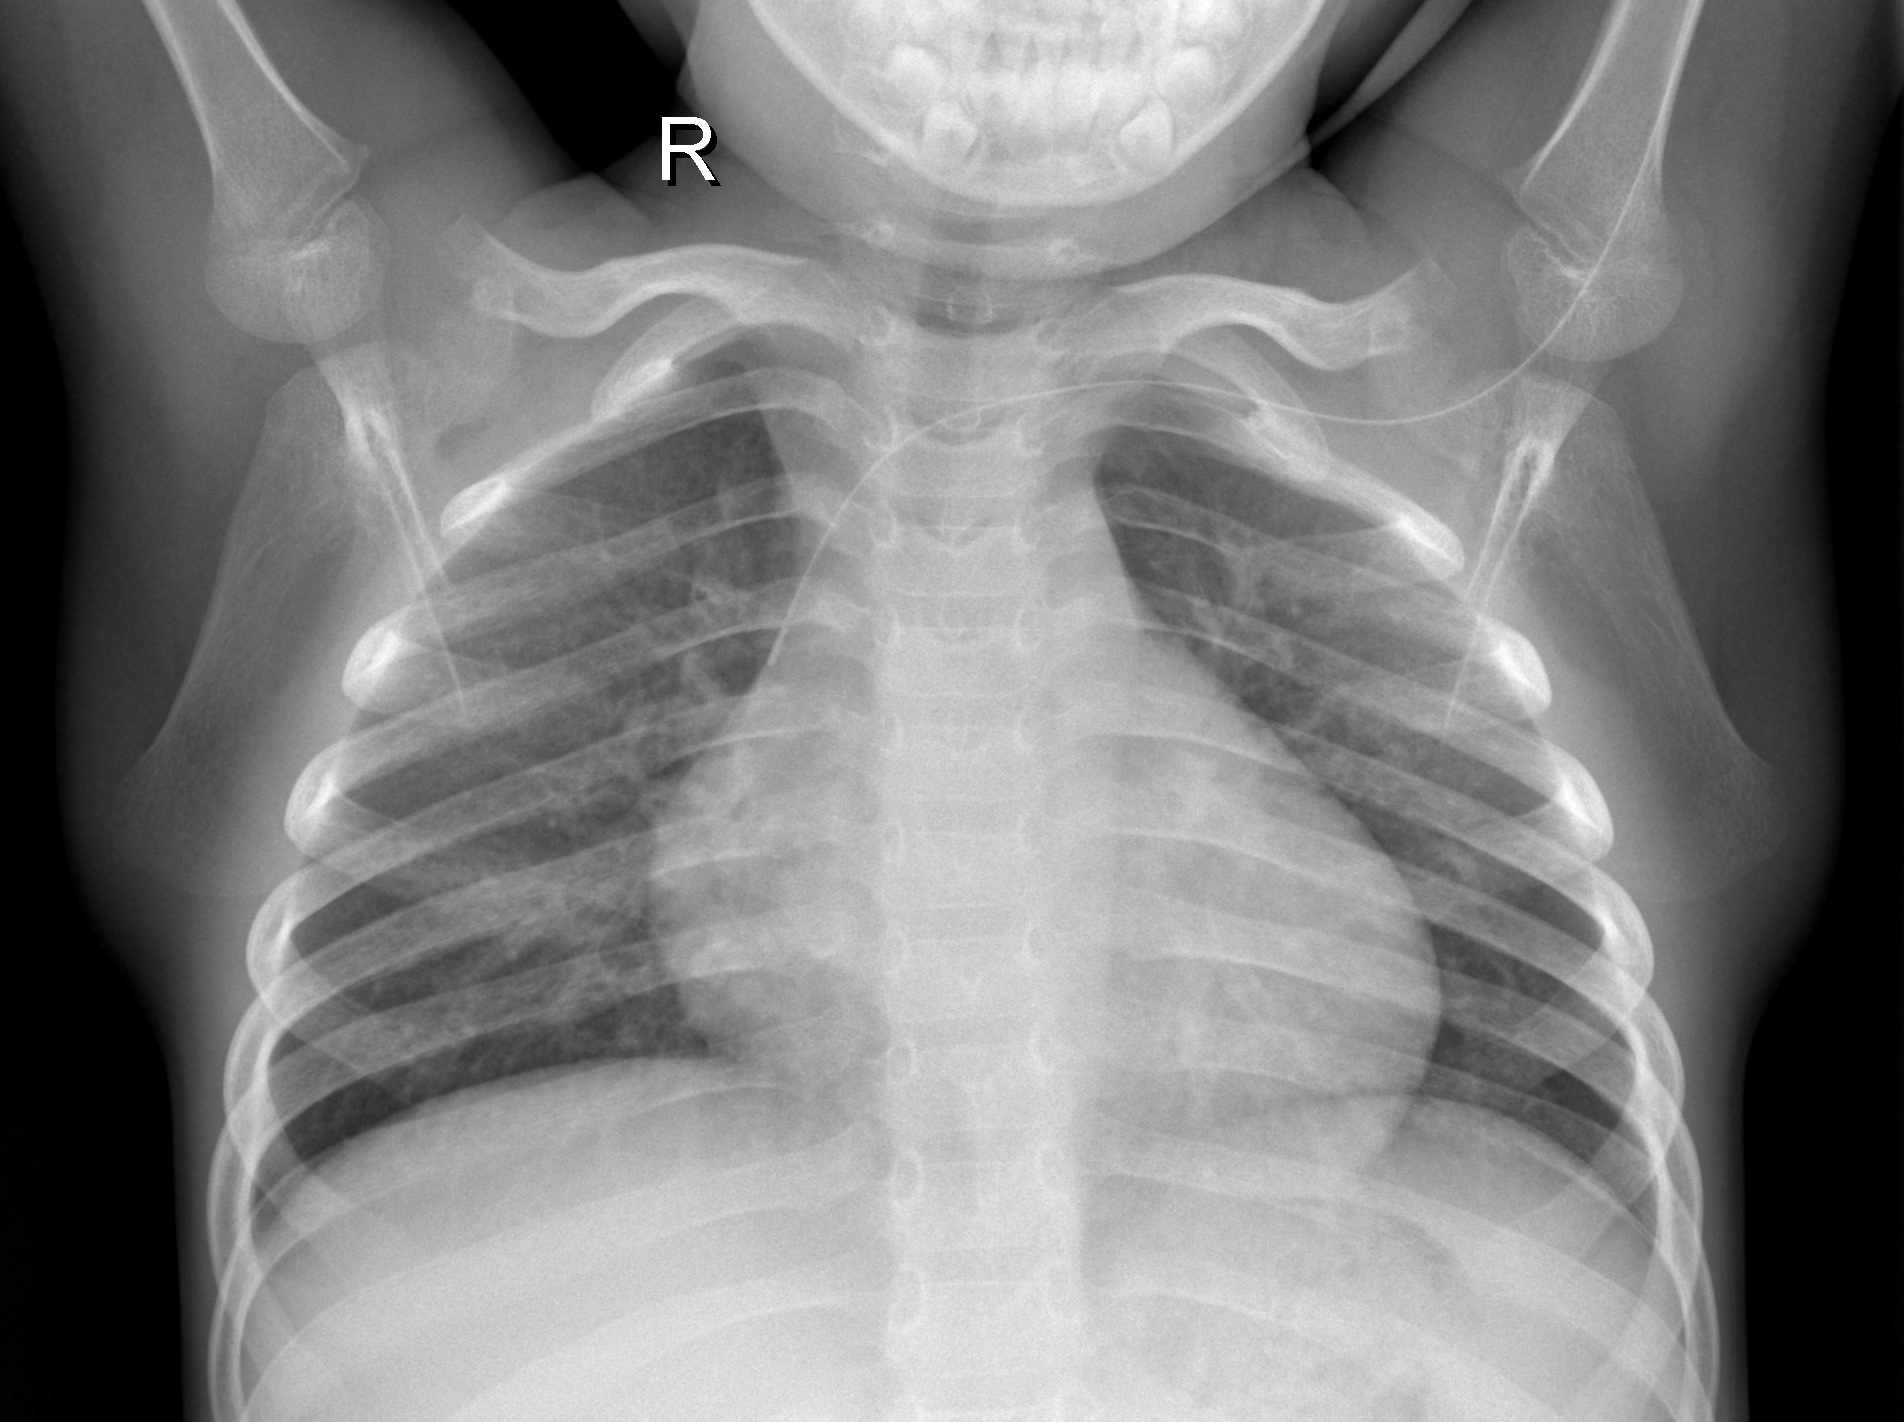
Diagnosis: NORMAL